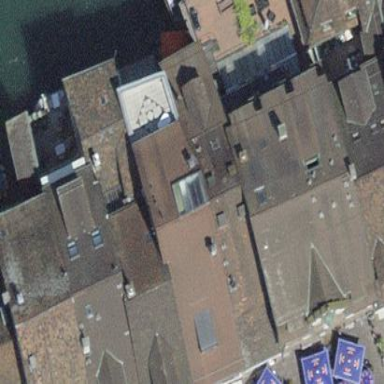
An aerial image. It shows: Building with tile roof.